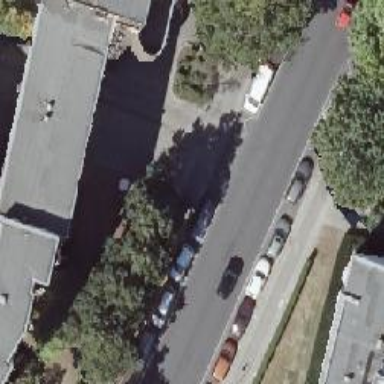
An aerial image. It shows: Street-side parking area with asphalt surface. There are lane markings indicating the parking spaces.